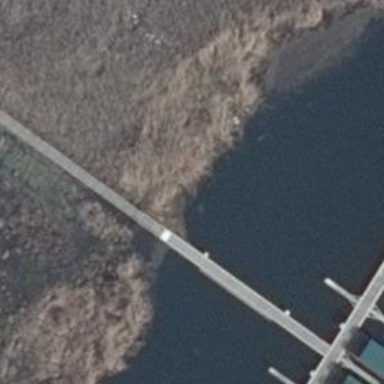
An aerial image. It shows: Man-made pier.